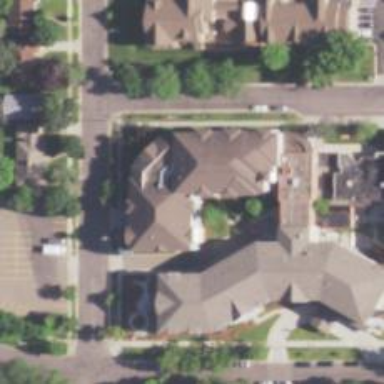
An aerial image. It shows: Nursing home building.